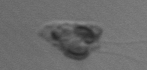
Label: Amoeba